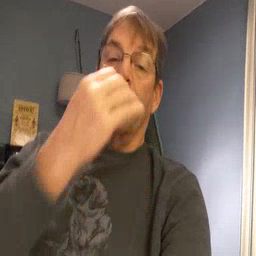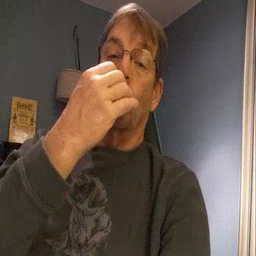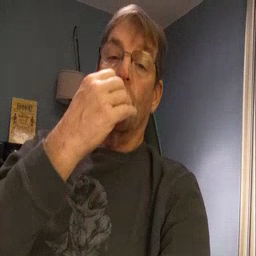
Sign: food